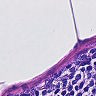
Metastatic tissue present: no